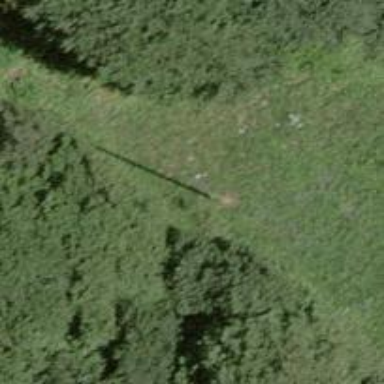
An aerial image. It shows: Power pole.